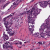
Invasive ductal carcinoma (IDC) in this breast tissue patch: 1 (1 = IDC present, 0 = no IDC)